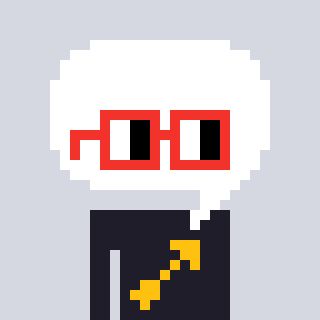
a pixel art character with square red glasses, a speech bubble-shaped head and a grayscale-colored body on a cool background